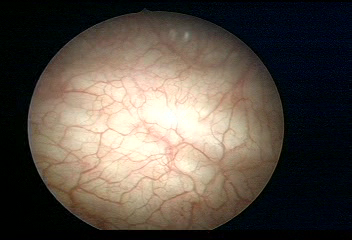
Modality: WLC
Class: Normal mucosa
Bladder cancer association: No